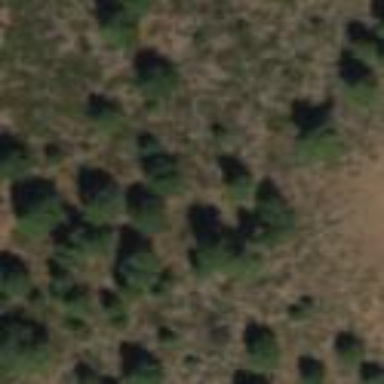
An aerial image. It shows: Evergreen needle-leaved woodland.